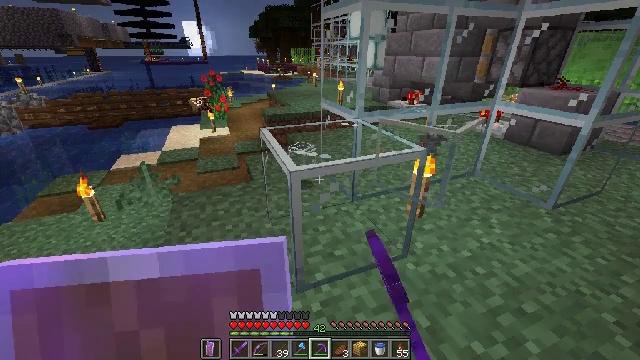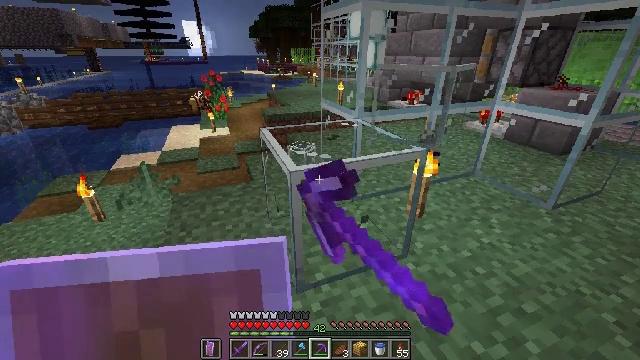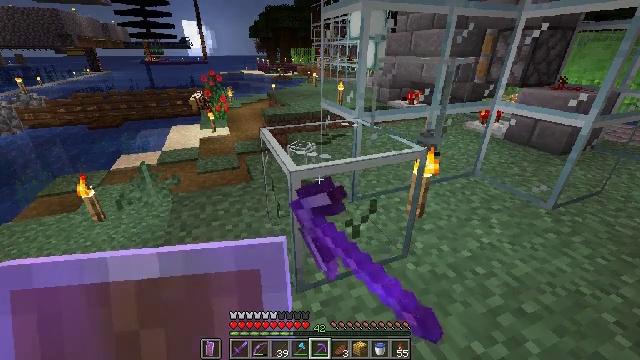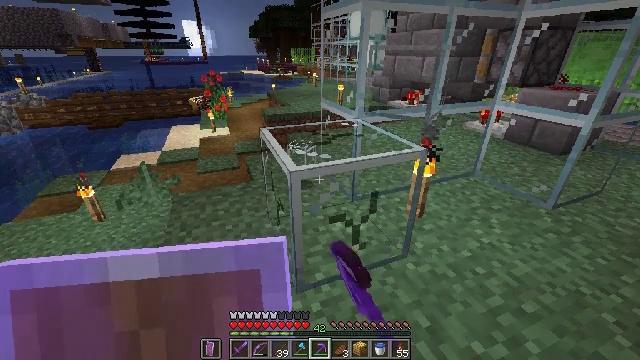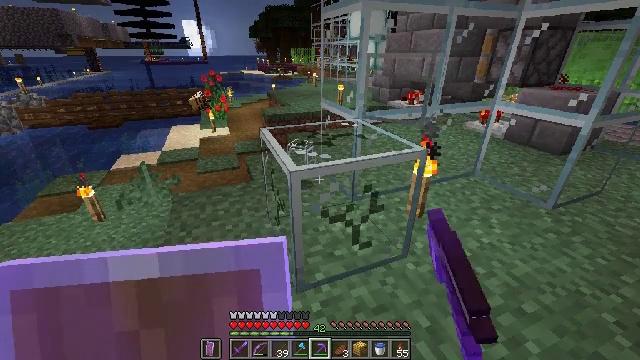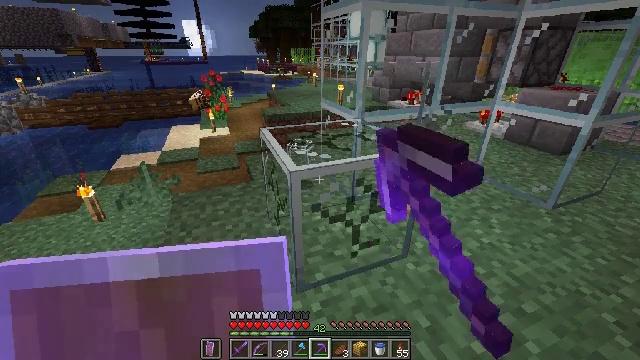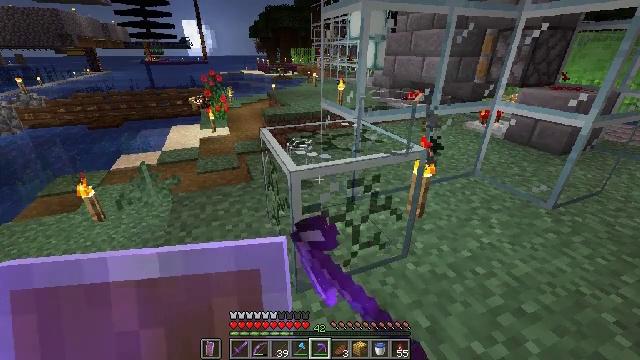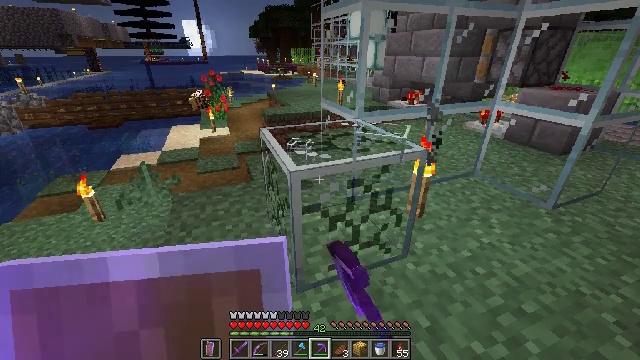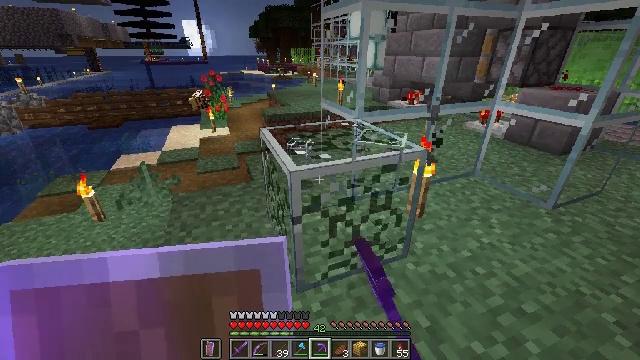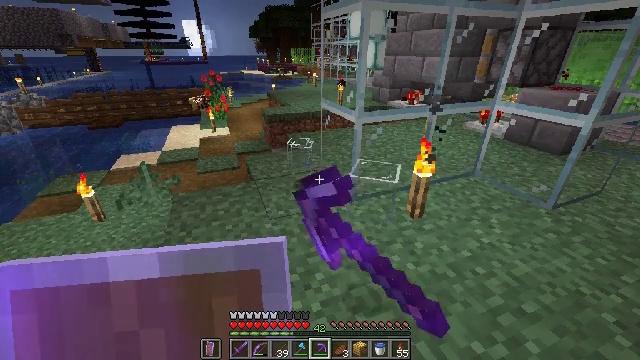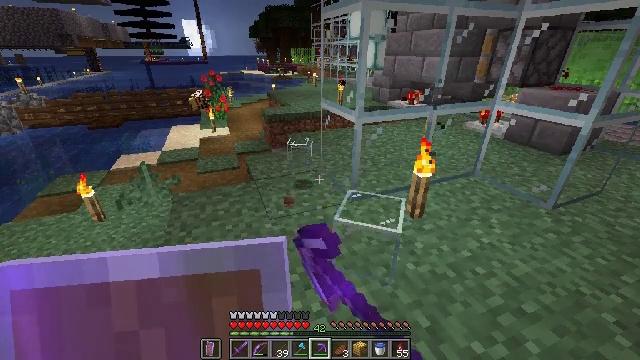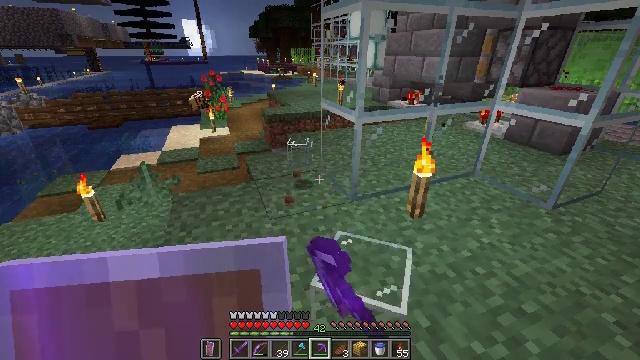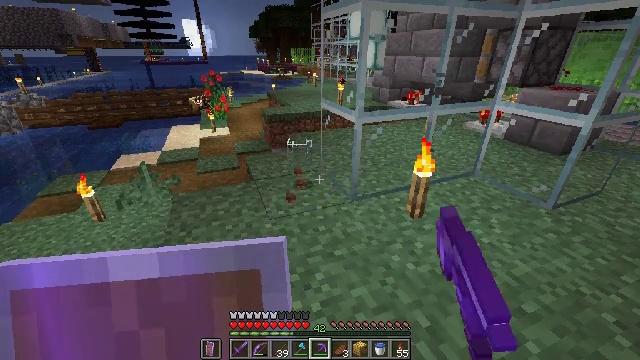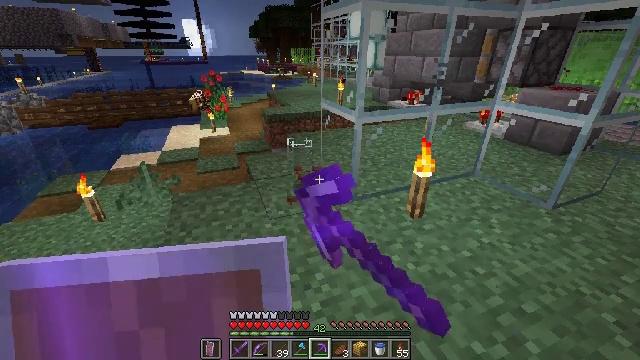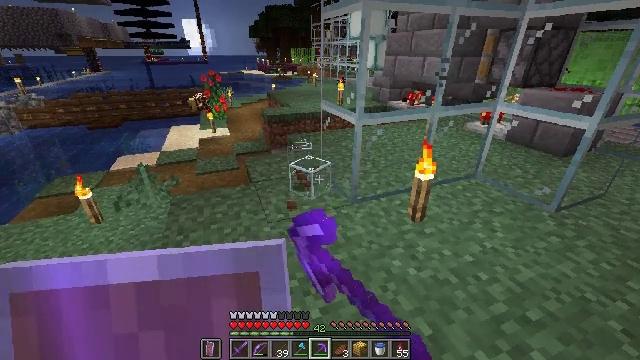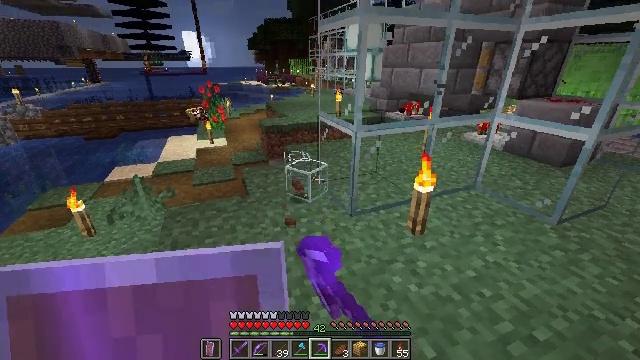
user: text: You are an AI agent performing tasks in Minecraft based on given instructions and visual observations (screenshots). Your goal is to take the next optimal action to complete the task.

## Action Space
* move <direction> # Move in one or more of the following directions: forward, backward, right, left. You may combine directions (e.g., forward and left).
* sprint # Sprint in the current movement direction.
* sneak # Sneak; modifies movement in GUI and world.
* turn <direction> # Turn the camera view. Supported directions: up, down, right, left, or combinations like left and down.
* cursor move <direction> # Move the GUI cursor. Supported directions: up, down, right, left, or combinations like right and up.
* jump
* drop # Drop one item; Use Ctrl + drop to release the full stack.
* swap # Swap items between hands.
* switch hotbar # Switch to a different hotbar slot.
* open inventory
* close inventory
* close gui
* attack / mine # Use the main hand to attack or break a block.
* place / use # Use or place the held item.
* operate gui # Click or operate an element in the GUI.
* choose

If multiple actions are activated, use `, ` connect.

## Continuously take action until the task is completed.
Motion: motion action
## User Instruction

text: Remove the glass to use the space.
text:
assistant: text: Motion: attack / mine
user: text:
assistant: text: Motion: attack / mine
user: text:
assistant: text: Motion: attack / mine
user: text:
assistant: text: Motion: attack / mine
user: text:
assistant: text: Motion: attack / mine
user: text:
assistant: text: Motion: attack / mine
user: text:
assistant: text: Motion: attack / mine
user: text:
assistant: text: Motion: attack / mine
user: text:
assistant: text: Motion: attack / mine
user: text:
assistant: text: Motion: attack / mine
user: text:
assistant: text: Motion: attack / mine
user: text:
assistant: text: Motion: attack / mine
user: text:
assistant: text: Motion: attack / mine
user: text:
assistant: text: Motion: move forward, attack / mine
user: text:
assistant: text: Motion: move forward, turn up, attack / mine
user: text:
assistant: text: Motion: move forward, turn right and up, attack / mine
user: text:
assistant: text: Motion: move forward, turn right and up, attack / mine
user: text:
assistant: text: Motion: move forward, turn right and up, attack / mine
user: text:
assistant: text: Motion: move forward, turn right and up, attack / mine
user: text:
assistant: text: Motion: turn right and up, attack / mine
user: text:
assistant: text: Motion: attack / mine
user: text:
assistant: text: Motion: attack / mine
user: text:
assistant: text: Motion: attack / mine
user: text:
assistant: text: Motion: attack / mine
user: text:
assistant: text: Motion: attack / mine
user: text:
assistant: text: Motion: attack / mine
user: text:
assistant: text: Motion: attack / mine
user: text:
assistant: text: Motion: attack / mine
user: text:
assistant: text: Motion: attack / mine
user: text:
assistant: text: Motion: attack / mine